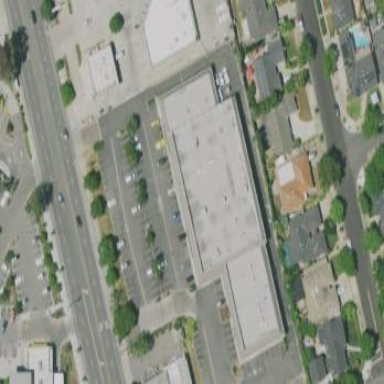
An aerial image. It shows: Parking area.